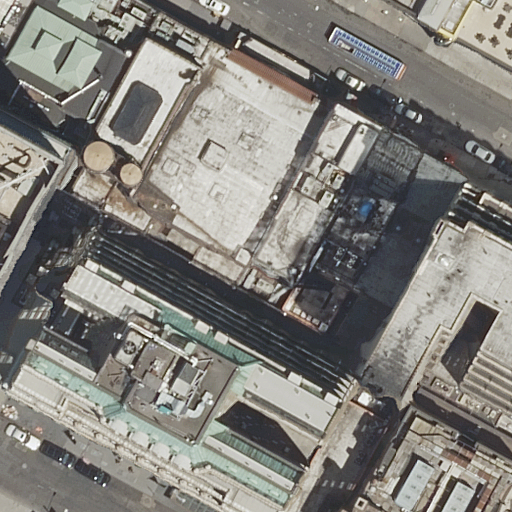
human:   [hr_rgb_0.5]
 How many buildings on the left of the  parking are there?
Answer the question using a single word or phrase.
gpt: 9

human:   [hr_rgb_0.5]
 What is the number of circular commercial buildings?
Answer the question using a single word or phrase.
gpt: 0

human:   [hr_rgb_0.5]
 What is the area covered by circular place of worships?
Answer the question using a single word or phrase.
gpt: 0m2

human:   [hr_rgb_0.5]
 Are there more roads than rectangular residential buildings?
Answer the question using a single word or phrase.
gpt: no

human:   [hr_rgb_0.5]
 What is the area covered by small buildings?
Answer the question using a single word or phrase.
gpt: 12m2

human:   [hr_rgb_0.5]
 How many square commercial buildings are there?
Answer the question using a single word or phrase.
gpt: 0

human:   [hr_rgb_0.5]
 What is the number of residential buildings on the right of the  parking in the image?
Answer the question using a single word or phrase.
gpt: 0

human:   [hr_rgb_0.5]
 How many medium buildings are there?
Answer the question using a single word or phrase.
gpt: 5

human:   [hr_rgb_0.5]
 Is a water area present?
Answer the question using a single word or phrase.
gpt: no

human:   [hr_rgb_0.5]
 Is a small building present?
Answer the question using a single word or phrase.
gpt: yes

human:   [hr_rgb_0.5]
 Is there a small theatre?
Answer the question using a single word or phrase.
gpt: no

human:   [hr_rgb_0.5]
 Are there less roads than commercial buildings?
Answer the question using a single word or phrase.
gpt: no

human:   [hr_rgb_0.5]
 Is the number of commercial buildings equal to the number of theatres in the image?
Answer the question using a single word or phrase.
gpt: no

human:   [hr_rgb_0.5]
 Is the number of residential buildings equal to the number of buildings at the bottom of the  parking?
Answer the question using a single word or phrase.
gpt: no

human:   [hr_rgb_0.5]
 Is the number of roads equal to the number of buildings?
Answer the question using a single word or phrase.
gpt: no

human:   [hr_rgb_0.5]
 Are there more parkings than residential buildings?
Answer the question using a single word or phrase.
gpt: no

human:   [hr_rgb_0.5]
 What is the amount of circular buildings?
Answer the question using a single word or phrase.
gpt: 0

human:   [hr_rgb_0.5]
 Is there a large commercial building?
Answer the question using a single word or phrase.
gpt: no

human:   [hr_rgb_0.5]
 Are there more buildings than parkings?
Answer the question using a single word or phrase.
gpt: yes

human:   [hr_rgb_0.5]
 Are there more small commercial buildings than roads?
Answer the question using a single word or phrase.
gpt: no

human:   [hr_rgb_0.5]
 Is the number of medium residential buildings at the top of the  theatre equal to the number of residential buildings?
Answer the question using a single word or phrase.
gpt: no

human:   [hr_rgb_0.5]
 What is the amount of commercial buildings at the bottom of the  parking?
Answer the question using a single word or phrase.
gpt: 0

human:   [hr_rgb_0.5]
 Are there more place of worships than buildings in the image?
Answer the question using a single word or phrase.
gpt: no

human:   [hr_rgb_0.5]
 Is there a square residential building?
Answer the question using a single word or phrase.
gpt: no

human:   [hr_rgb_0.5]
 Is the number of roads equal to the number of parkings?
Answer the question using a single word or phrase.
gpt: no

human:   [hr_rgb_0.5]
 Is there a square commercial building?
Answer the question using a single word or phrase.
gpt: no

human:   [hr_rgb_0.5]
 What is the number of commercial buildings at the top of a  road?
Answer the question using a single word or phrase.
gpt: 0

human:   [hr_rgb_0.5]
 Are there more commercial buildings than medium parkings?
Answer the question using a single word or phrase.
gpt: no

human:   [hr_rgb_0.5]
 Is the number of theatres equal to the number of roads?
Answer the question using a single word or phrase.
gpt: no

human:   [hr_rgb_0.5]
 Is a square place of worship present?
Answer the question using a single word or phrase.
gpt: no

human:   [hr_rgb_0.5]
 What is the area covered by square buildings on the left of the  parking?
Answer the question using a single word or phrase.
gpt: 0m2

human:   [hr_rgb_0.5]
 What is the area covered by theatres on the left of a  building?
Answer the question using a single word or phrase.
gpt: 1620m2

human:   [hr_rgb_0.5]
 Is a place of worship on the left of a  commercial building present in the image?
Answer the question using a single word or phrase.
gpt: no

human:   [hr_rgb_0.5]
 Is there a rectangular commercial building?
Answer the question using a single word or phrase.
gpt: no

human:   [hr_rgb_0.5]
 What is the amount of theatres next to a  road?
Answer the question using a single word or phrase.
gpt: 1

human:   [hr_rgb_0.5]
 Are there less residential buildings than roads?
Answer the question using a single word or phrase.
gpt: no

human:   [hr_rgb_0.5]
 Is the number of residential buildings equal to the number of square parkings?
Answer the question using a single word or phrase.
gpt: no